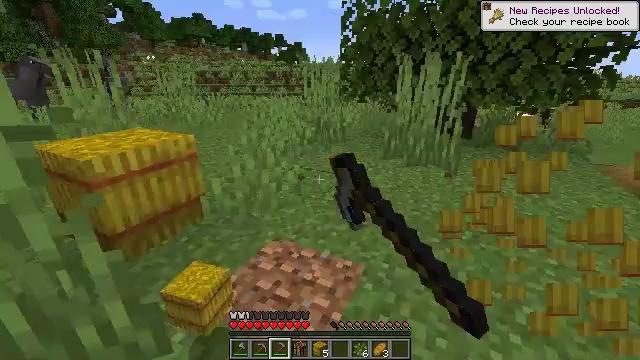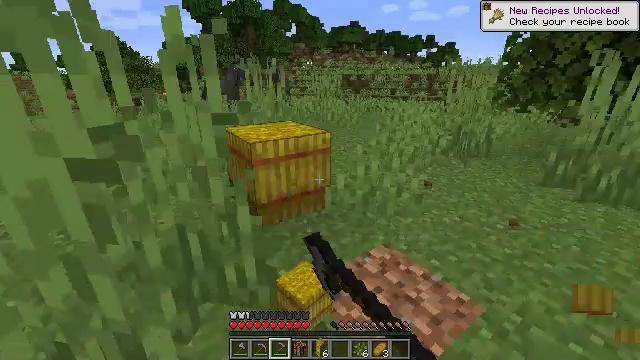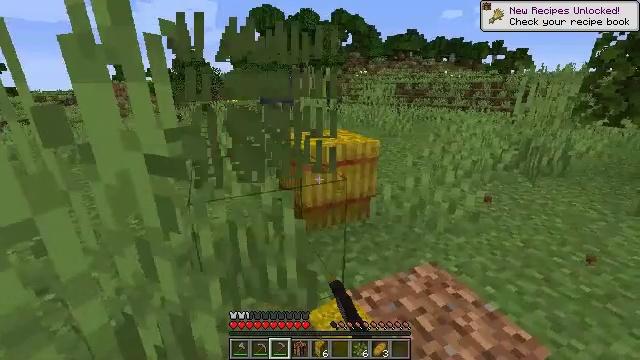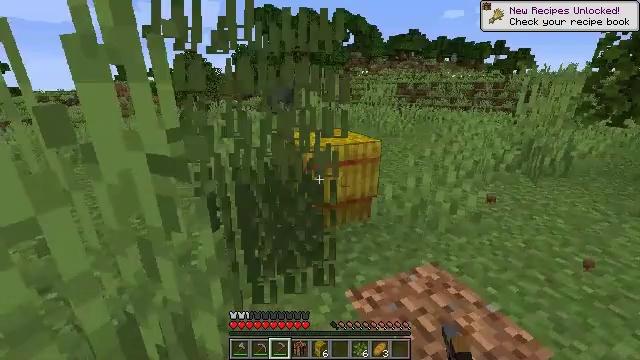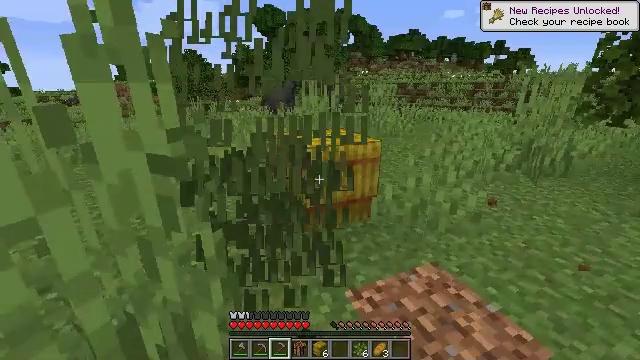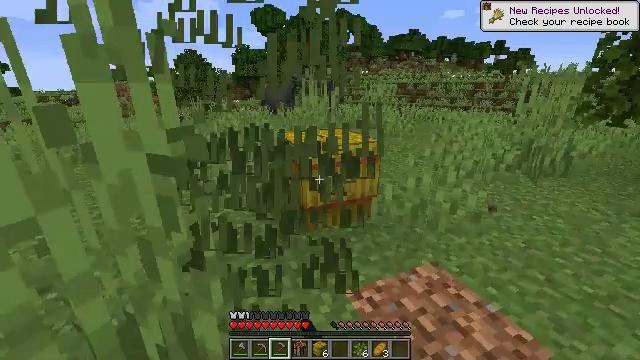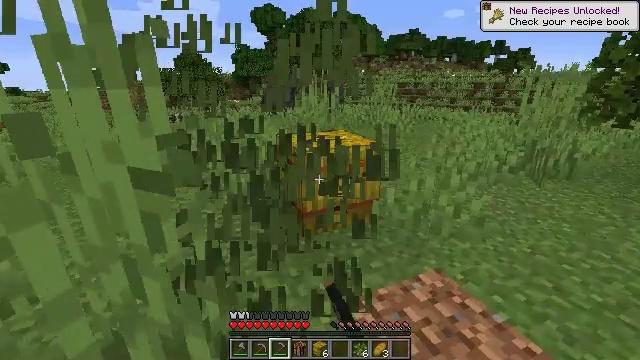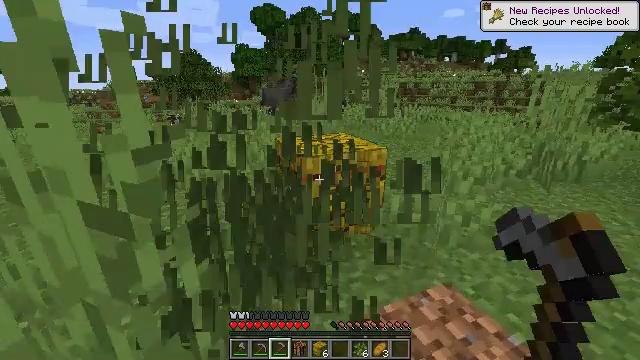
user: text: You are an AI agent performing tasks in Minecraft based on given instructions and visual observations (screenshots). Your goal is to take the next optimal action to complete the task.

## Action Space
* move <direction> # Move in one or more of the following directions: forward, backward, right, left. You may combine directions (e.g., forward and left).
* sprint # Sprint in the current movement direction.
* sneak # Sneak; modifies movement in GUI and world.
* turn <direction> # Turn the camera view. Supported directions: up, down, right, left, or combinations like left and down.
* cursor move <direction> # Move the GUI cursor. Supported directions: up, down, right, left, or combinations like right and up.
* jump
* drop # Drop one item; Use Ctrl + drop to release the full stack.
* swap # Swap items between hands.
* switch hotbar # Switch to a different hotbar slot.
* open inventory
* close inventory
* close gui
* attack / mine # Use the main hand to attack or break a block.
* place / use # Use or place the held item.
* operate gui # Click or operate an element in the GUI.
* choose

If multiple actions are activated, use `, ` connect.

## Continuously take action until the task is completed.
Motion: motion action
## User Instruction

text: Remove the tall grass to clear the area.
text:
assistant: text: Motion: turn left, attack / mine
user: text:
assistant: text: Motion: turn left and up, attack / mine
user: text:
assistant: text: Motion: attack / mine
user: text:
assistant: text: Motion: attack / mine
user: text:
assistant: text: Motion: attack / mine
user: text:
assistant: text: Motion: move forward, attack / mine
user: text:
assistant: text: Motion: move forward, attack / mine
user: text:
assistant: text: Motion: attack / mine